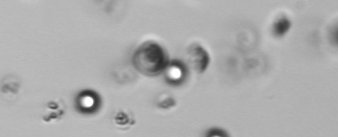
Label: Phaeocystis